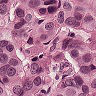
Metastatic tissue present: yes